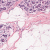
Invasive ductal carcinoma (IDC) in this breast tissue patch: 0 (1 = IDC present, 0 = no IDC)